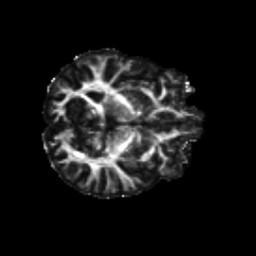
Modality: FA
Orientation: axial
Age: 22
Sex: male
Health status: healthy
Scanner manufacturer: siemens
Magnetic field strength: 3 T
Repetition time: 8.6 s
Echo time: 0.095 s